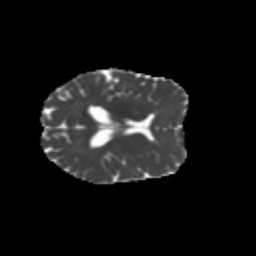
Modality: MD
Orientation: axial
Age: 46
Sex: female
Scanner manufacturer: siemens
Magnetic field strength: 3 T
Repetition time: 1.8 s
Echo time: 0.07 s